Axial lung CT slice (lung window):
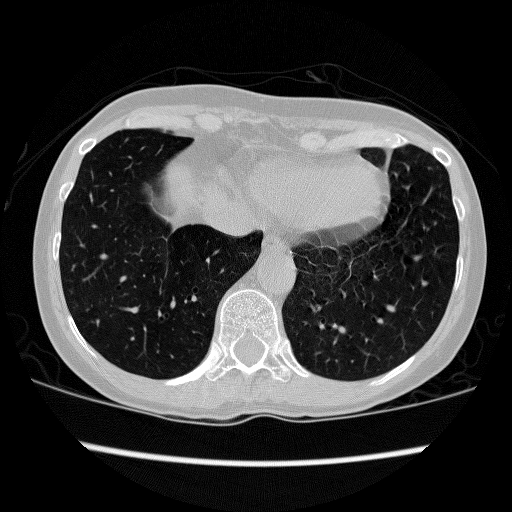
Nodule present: no